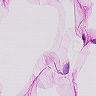
Metastatic tissue present: no